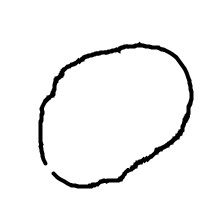
Shape: circle